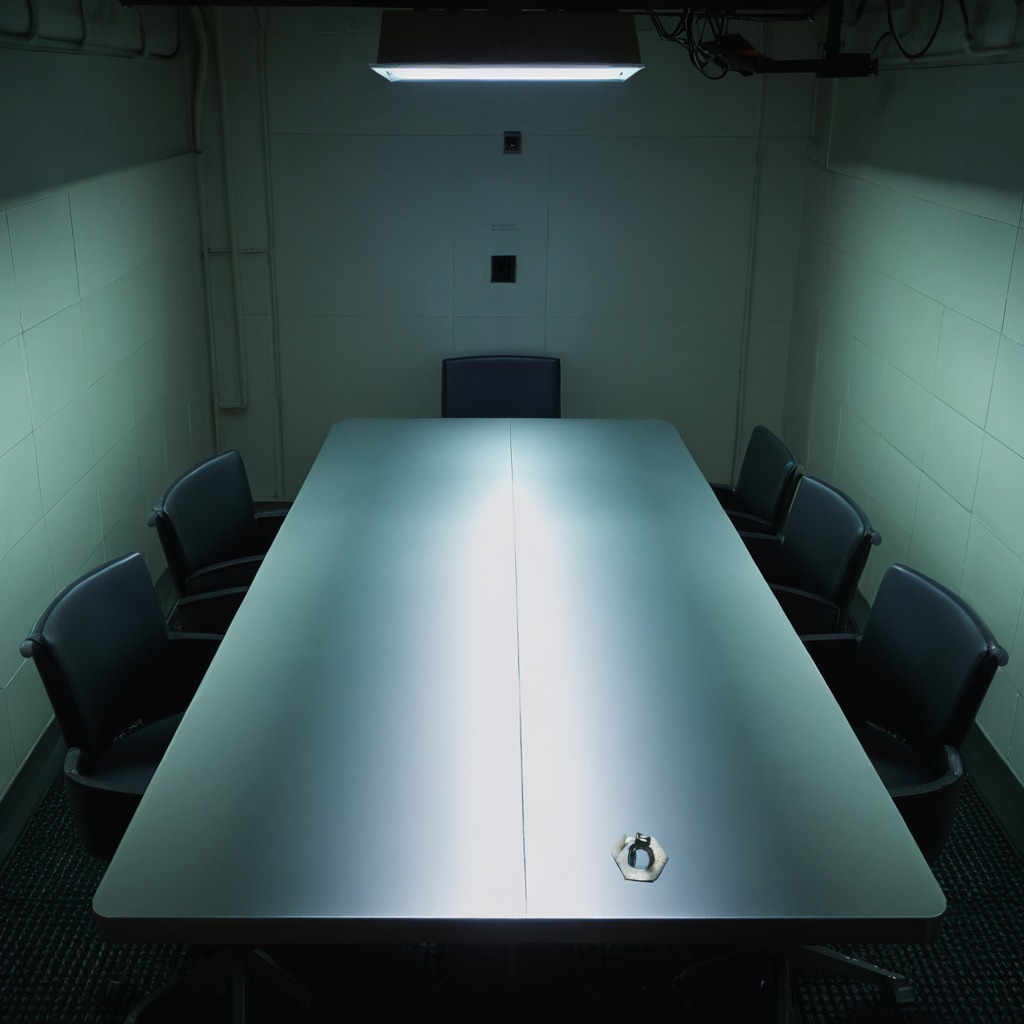
A metal nut is lying on a clean empty table in a railway signal maintenance room lit by harsh overhead fluorescents.